Interaction volume radius: 10 \u00c5
Interaction volume height: 15 \u00c5
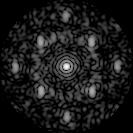
Disorder parameter: 0.4366